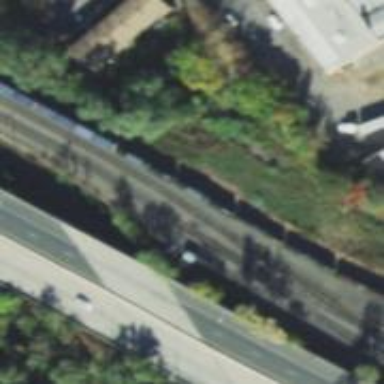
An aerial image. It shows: Railway line on embankment.